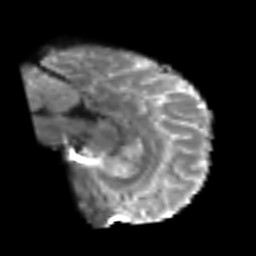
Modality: T2w
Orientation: sagittal
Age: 54
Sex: male
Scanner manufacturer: siemens
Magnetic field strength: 3 T
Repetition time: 6.1 s
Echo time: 0.101 s